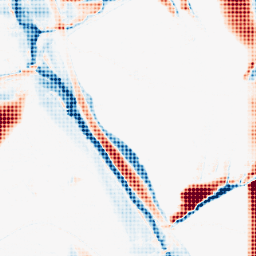
Category: morphological
Decomposition family: morphological_rect
Decomposition parameters: operation: average
width: 50
height: 3
Upsampling method: sinc_blackman
Upsampling parameters: scale: 4
kernel_size: 4
Upsampling scale: 4